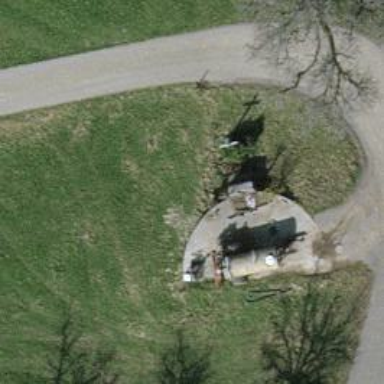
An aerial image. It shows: Wayside cross with historic significance.